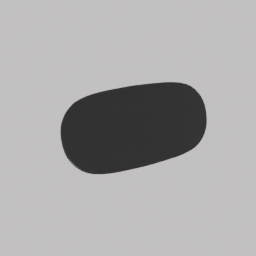
Label: furniture